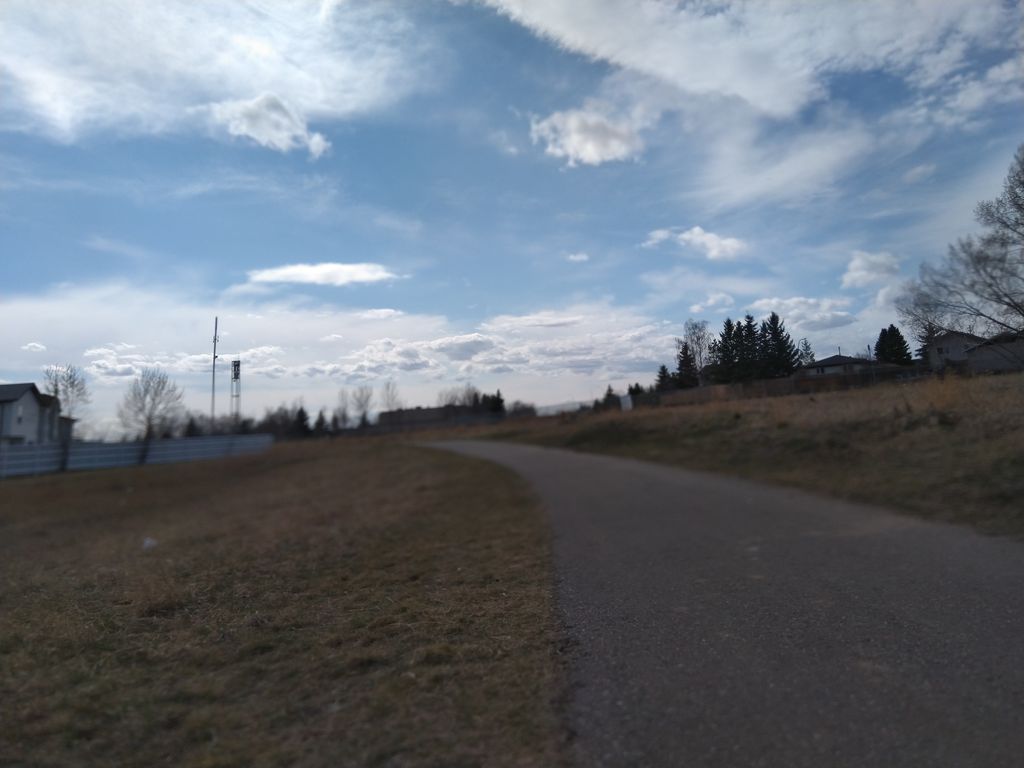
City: calgary